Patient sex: M
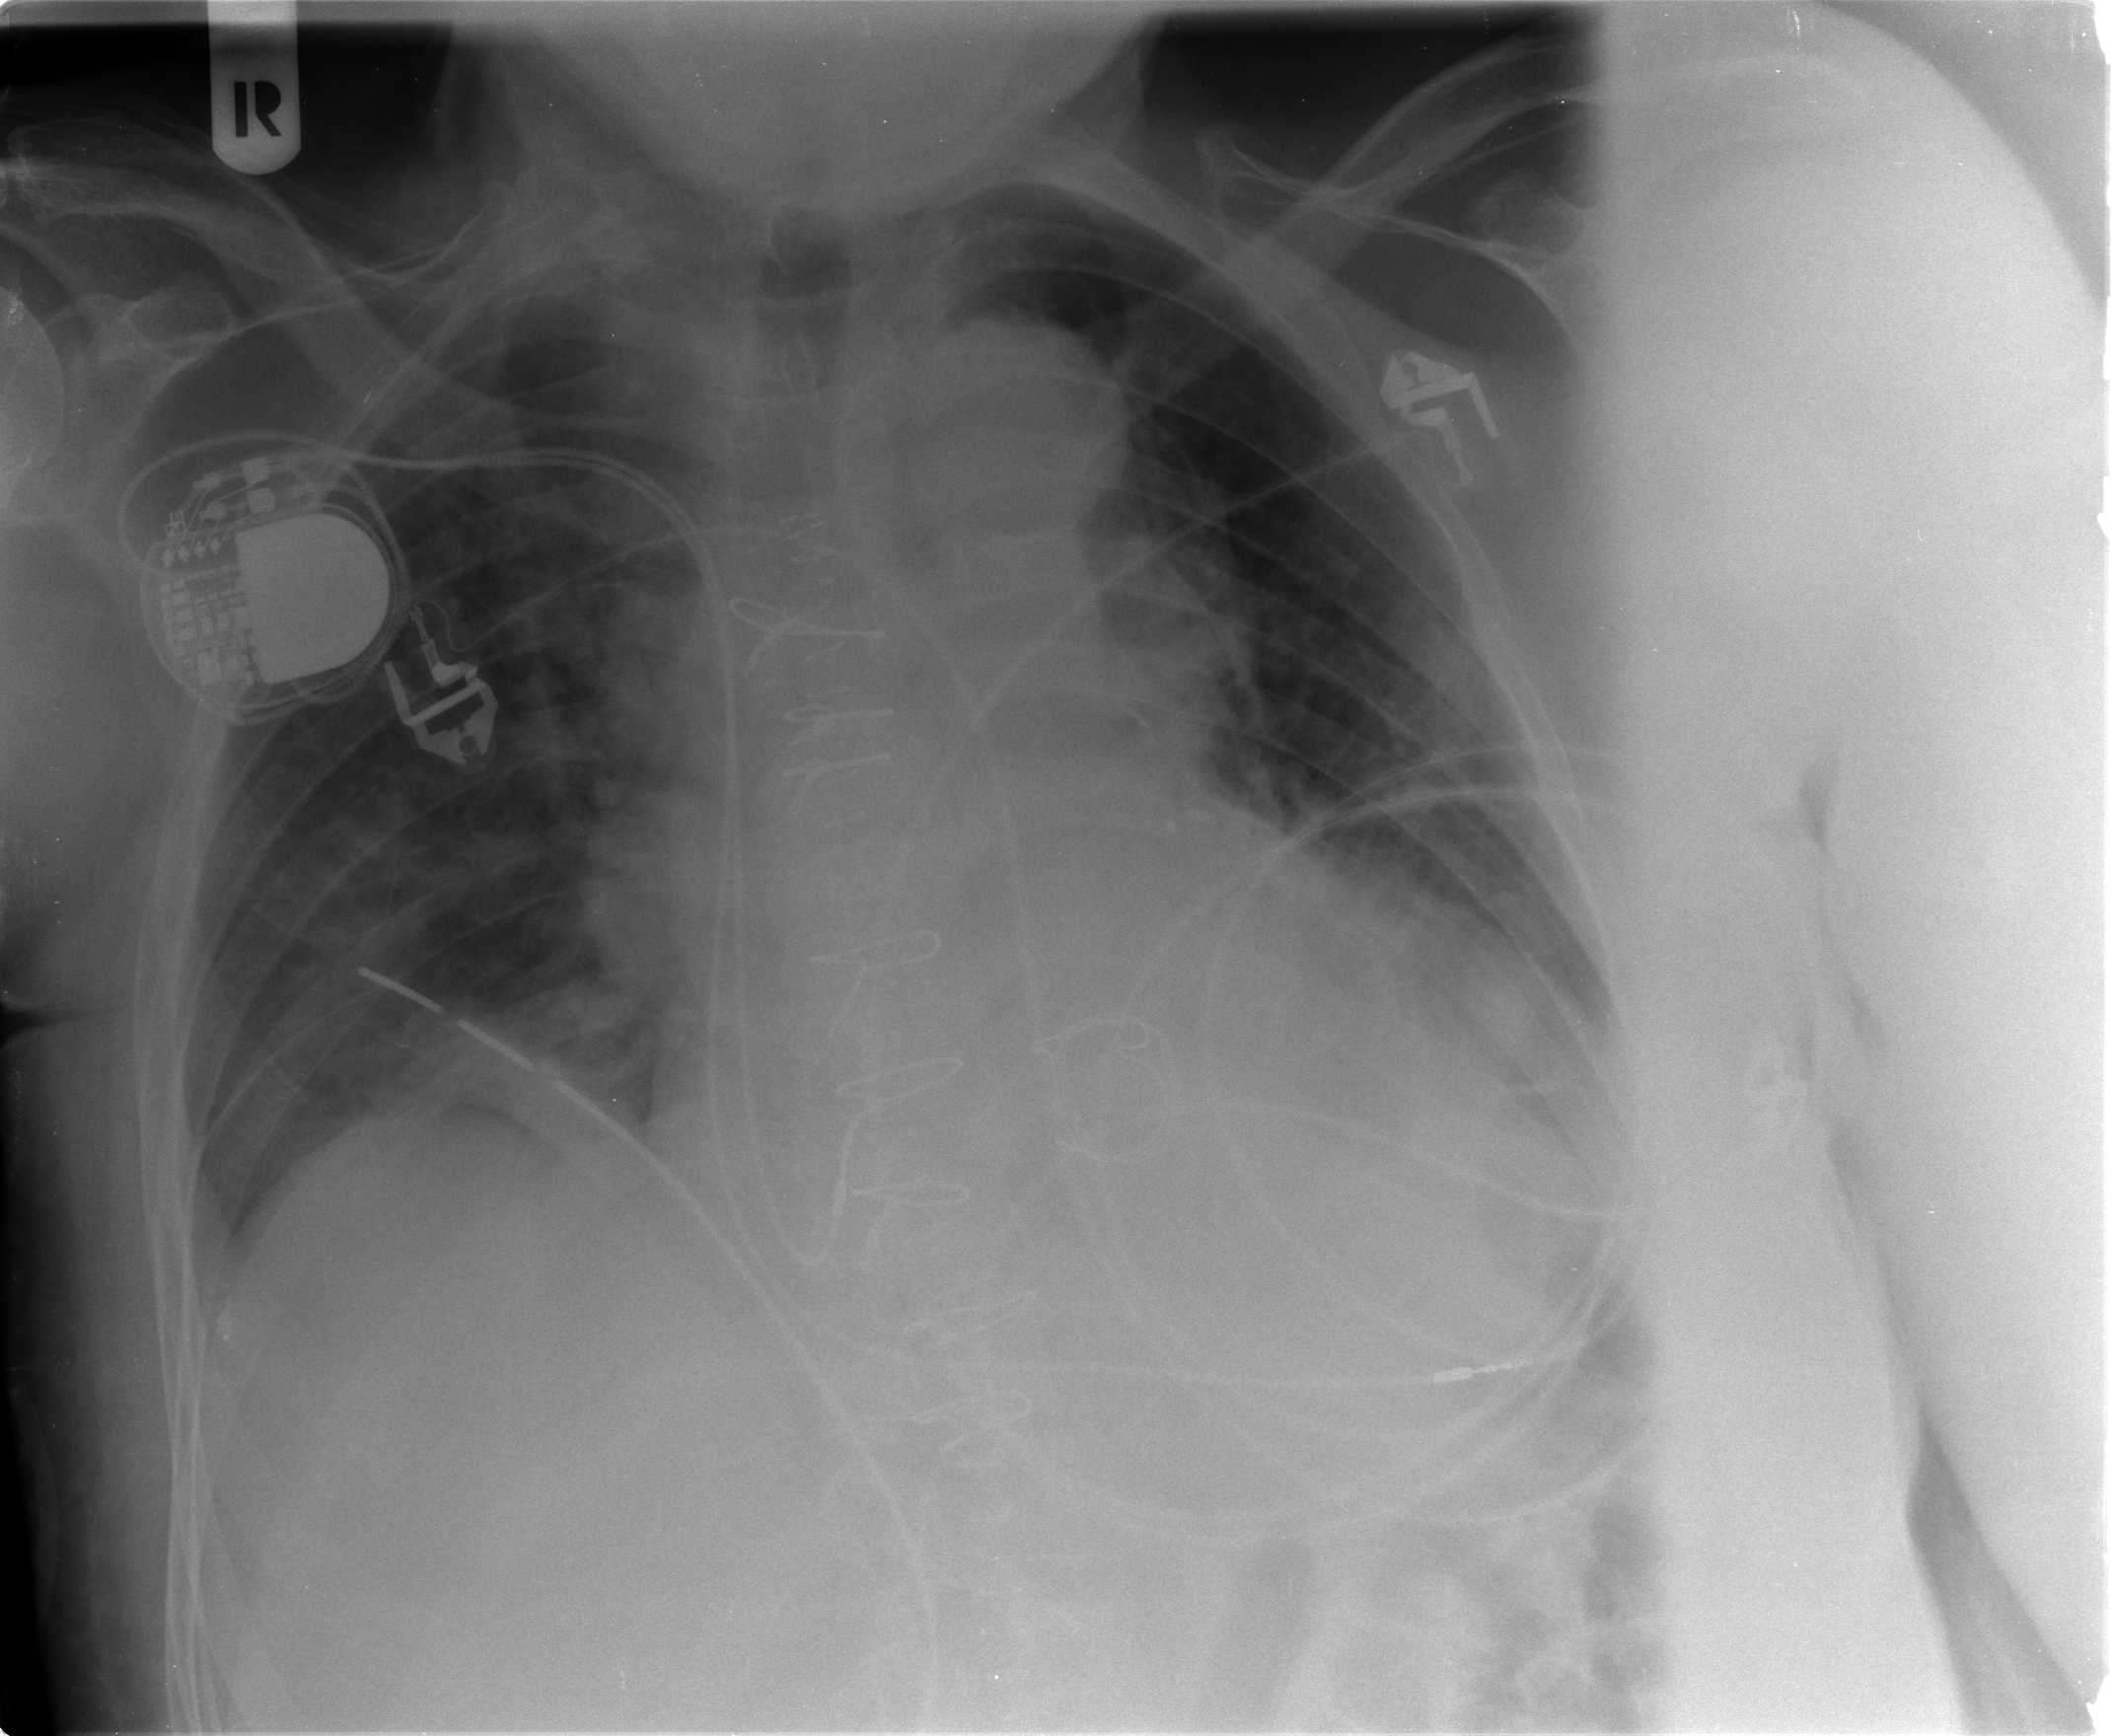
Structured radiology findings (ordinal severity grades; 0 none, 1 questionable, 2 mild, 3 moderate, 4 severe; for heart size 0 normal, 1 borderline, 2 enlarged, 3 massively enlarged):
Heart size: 2
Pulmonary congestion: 2
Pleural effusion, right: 0
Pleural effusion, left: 2
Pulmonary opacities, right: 2
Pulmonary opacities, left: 0
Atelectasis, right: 2
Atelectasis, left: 2